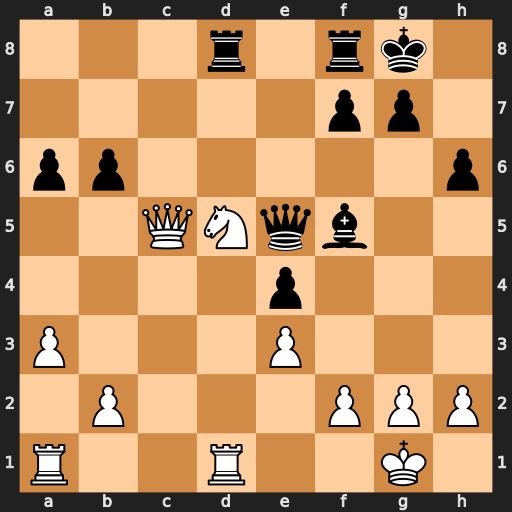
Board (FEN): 3r1rk1/5pp1/pp5p/2QNqb2/4p3/P3P3/1P3PPP/R2R2K1
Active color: w
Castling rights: -
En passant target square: -
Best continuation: Ne7+ Qxe7 Qxe7